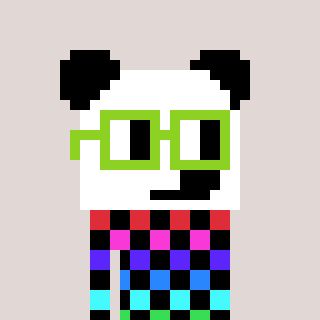
a pixel art character with square light green glasses, a panda-shaped head and a orange-colored body on a warm background